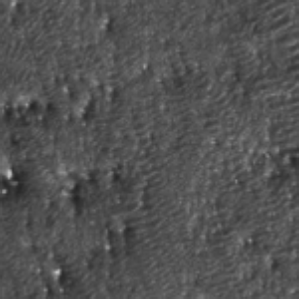
Label: frost